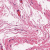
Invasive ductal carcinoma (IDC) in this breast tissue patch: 0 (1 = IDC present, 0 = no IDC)